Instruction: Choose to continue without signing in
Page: checkout
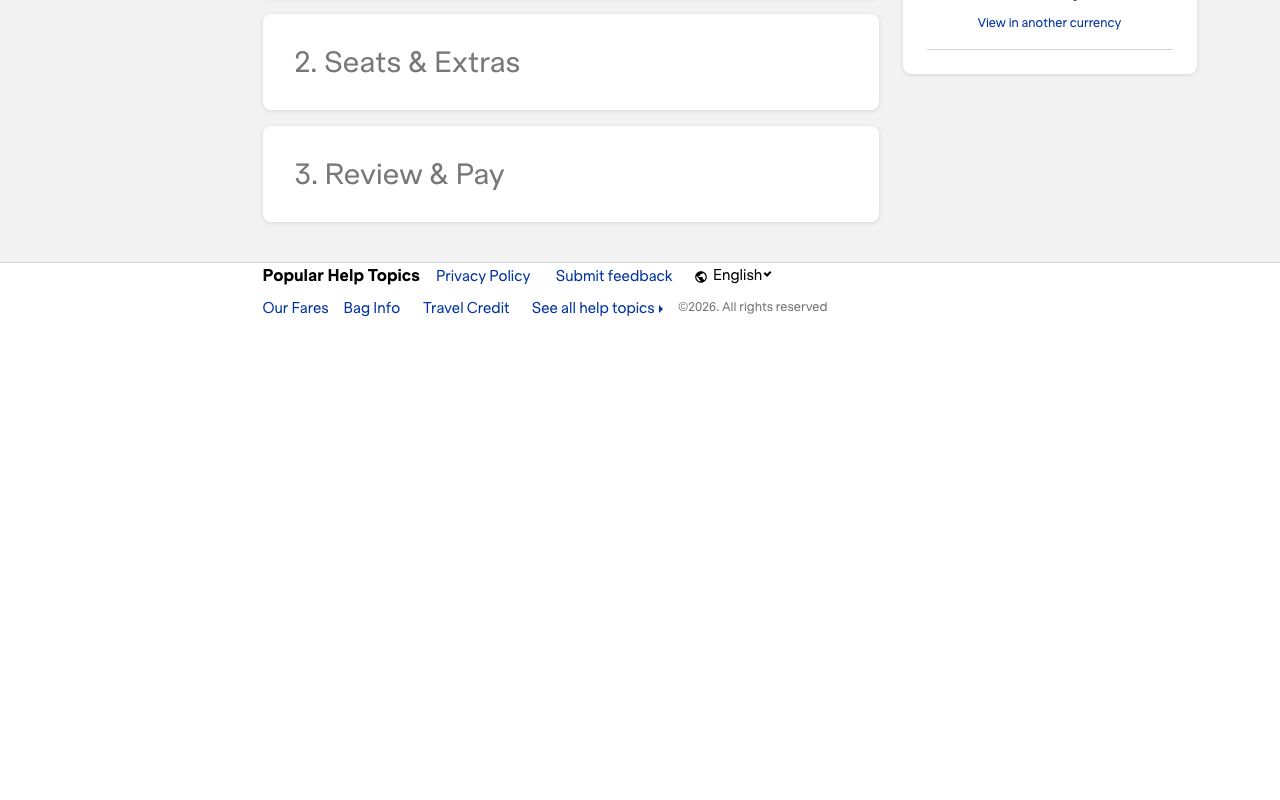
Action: click